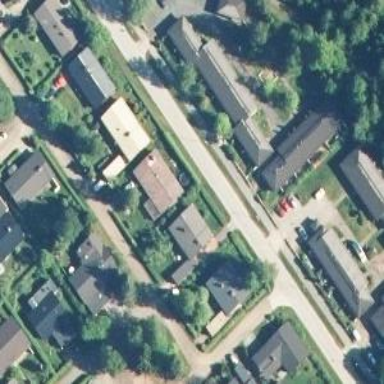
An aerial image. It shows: Residential building.